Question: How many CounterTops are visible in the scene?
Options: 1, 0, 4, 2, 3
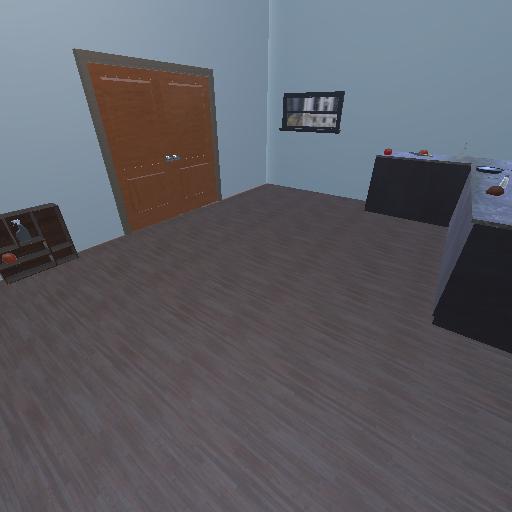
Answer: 1